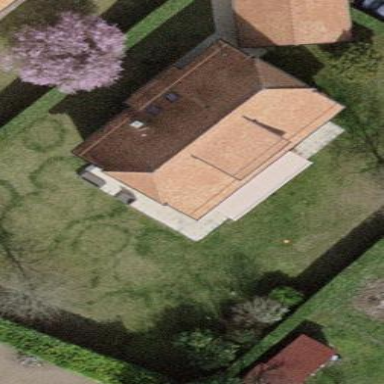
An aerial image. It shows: Garden enclosed by fence.